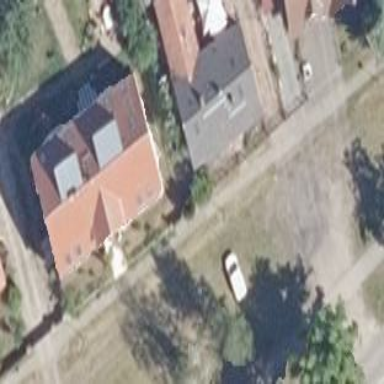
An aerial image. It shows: Detached house with gabled roof. The roof is covered with red roof tiles while the building is painted white.